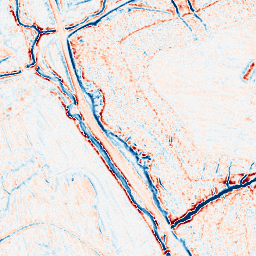
Category: edge_preserving
Decomposition family: bilateral
Decomposition parameters: d: 9
sigma_color: 150
sigma_space: 75
Upsampling method: cubic_catmull_rom
Upsampling parameters: scale: 8
Upsampling scale: 8